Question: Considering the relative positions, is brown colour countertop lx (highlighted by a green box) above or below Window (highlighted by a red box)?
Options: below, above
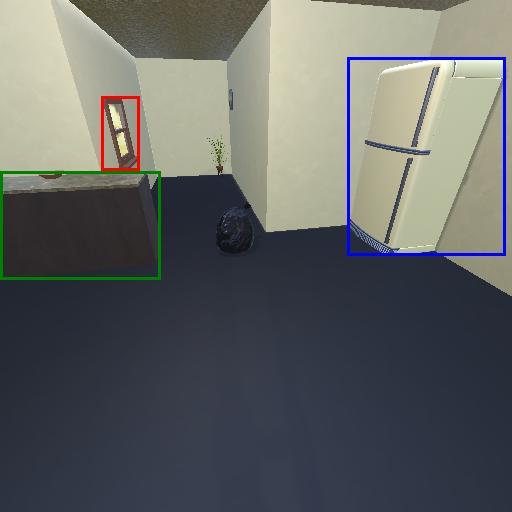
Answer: below